Question: I have an ArrayList in my Android app, and it has 2 items in it. However, its size method returns 3. I know it sounds really simply and stupid, but here is how it goes:

Why would this happen? How can an ArrayList's size return an incorrect number? This causes a null pointer exception when I'm iterating the list.
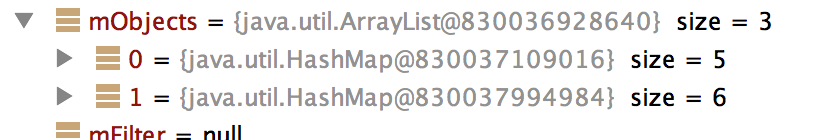
Answer: IntelliJ has a setting about hiding 'null' values. Right click the variables section in the debugger and choose 'Customize Data Views...'. There is an option there for 'Hide null array elements' that you should make sure is unticked.